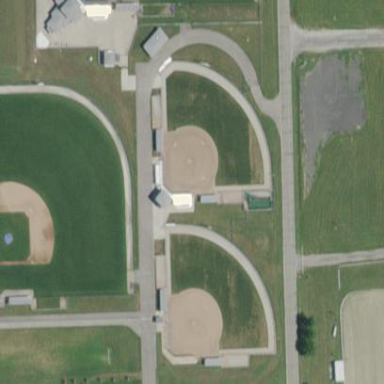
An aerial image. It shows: Softball pitch for leisure and sport activities.